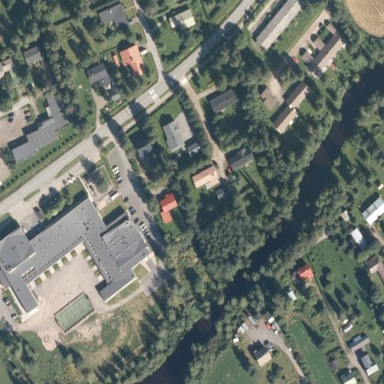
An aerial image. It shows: School.